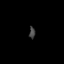
Tissue: lung
Cell type: T cells
Senescence score: 0.2187
Nuclear area (px): 70
Mean DAPI intensity: 63.229